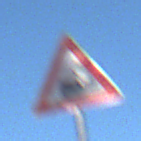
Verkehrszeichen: Bahnuebergang
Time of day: MorningAfternoon
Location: Outdoor (Suburban)
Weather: PartlyCloudy
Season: NotSpecified
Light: Natural